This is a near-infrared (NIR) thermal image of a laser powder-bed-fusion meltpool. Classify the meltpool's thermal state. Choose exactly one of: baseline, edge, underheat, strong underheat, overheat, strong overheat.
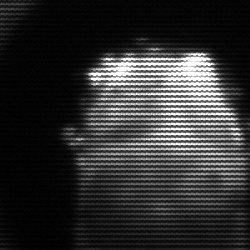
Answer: baseline